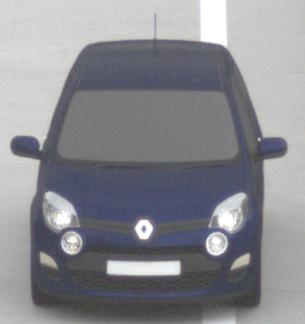
Make: Renault
Model: Twingo 1.2 LEV 16V 75
Detailed model: Twingo (II)
Model produced from: 2012/01
Model produced until: 2014/07
Doors: 3
Color: blue
Road condition: dry road
Daytime: midday
Contrast: low contrast